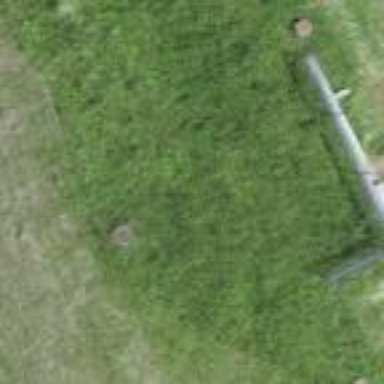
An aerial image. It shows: Building with flat roof covered in grass.